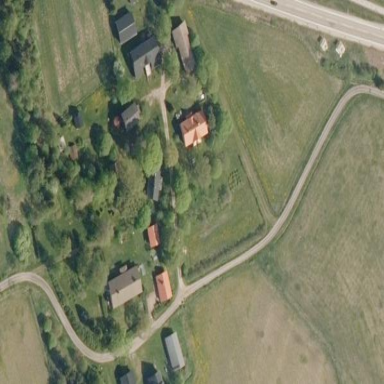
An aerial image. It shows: Farmyard area.